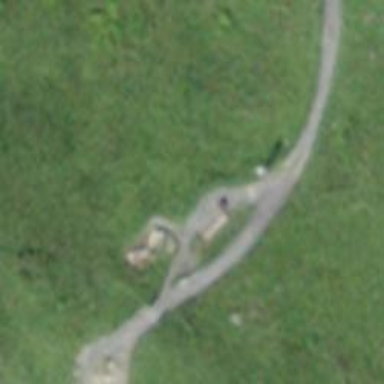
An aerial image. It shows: Bench.